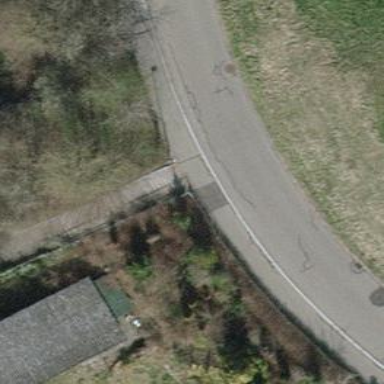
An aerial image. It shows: Set of steps on the road.